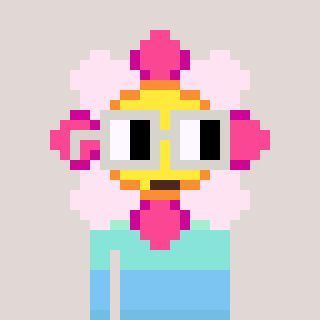
a pixel art character with square light gray glasses, a flower-shaped head and a magenta-colored body on a warm background